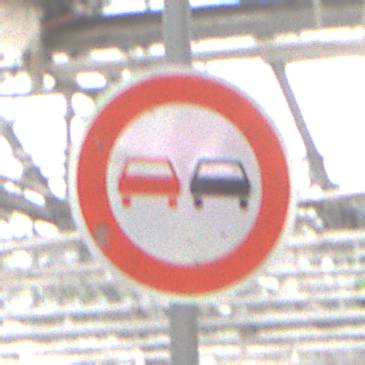
Verkehrszeichen: Ueberholverbot
Umgebung: Roofed, Special
Tageszeit: Midday
Wetter: Overcast
Licht: Natural
Jahreszeit: NotSpecified
Kontrast: LowContrast